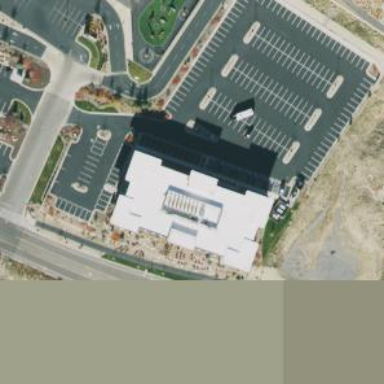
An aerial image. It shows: Commercial building.